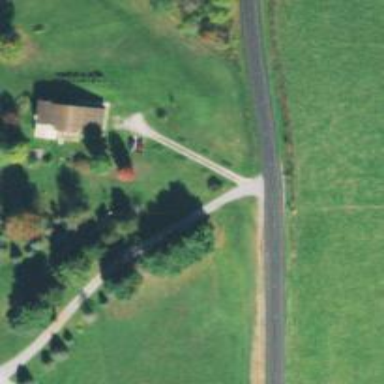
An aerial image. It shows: Driveway.